Interaction volume radius: 10 \u00c5
Interaction volume height: 10 \u00c5
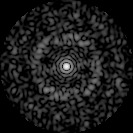
Disorder parameter: 0.8609